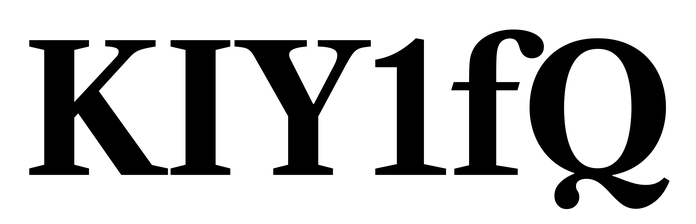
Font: LibreCaslonText_Bold